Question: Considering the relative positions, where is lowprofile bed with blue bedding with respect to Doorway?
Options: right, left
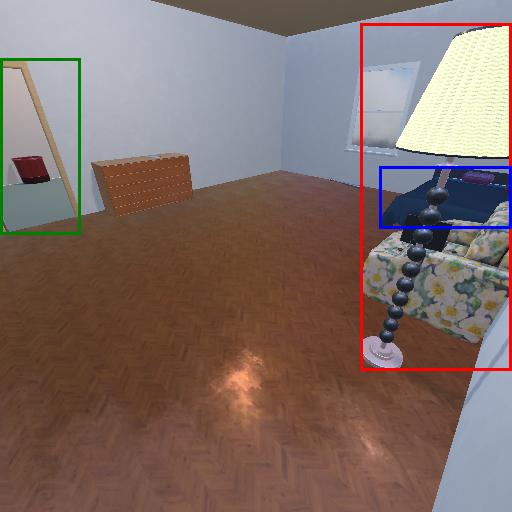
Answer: right